Question: I create a menubar and make it transparent and I add an image in my container div to look image behind menubar after this when I create another div it overlapping each other I want second div visible below container div
'''
* {
margin: 0;
padding: 0;
}
.top_nav {
height: 80px;
width: 100%;
background: rgba(0, 0, 0, .5);
position: relative;
}
.container {
height: 638px;
width: 100%;
max-width: 100%;
position: absolute;
overflow: hidden;
background-position: center;
top: 0;
z-index: -1;
}
.container img {
width: 100%;
height: 638px;
}
.details {
height: 638px;
width: 100%;
position: absolute;
}
<header>
<div class="top_nav"></div>
</header>
<div class="container">
<img src="http://www.100resilientcities.org/page/-/100rc/img/blog/rsz_resilientcity_headphoto.jpg">
<div id="short-des"></div>
</div>
<div class="details"></div>
'''

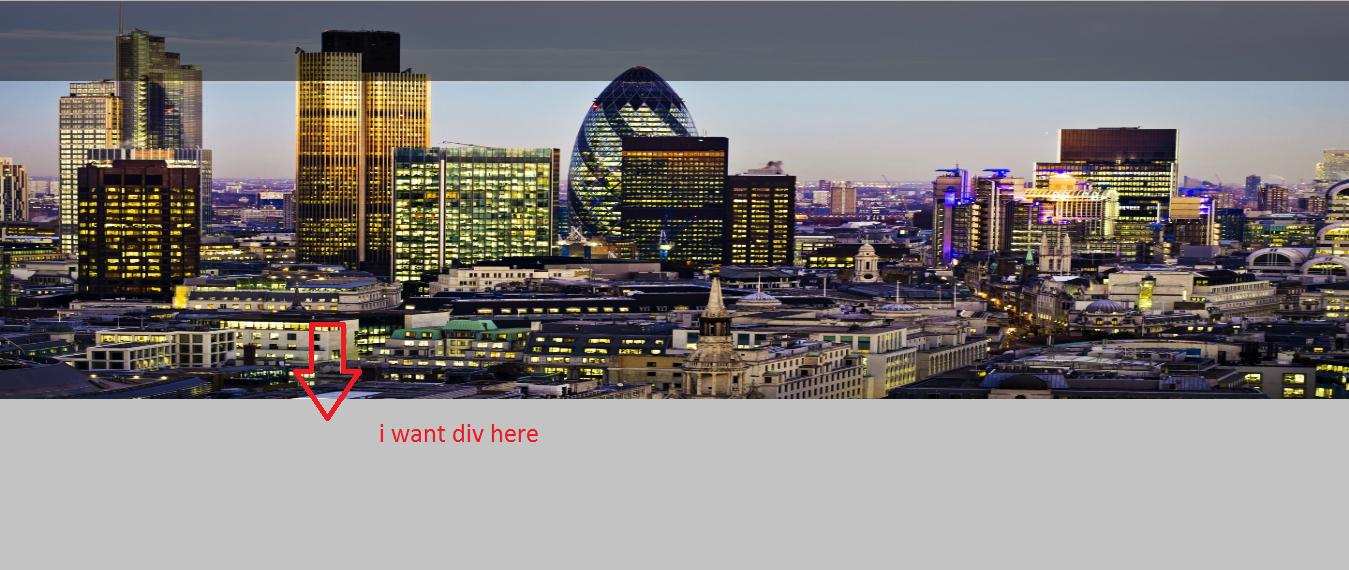
Answer: It's about CSS position property.
Solution
'''
{
margin: 0;
padding: 0;
}
.top_nav {
height: 80px;
width: 100%;
background: rgba(0, 0, 0, .5);
position: absolute;
}
.container {
height: 638px;
width: 100%;
max-width: 100%;
overflow: hidden;
background-position: center;
top: 0;
z-index: -1;
}
.container img {
width: 100%;
height: 638px;
}
.details {
height: 638px;
width: 100%;
}
'''
<URL>